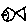
Label: fish